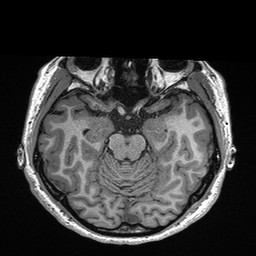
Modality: T1w
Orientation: coronal
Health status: healthy
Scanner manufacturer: siemens
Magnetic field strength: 3 T
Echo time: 0.00298 s